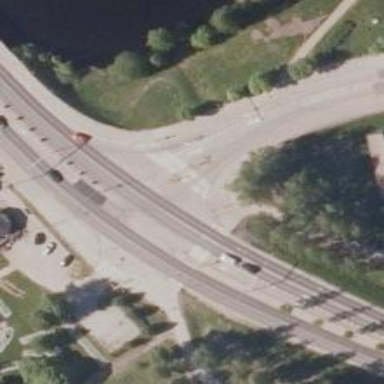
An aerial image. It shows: Zebra crossing on asphalt cycleway.